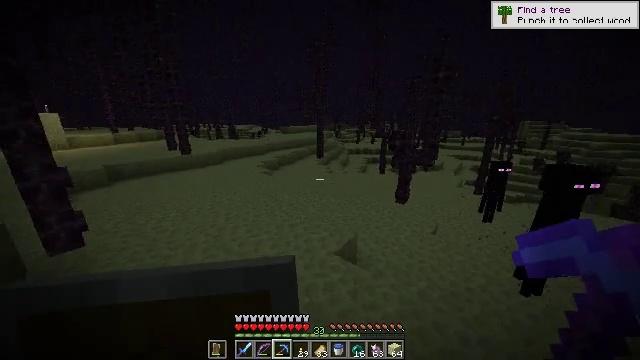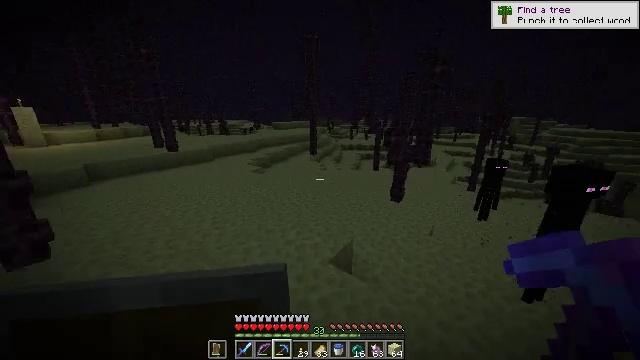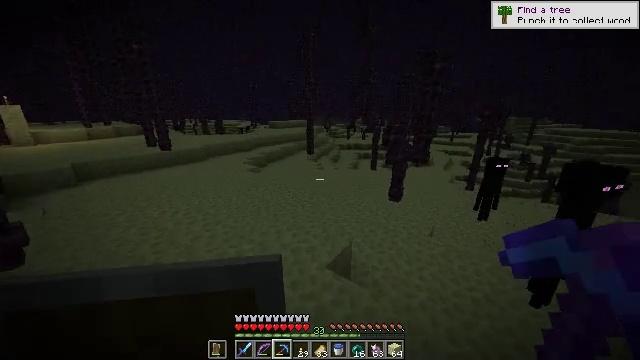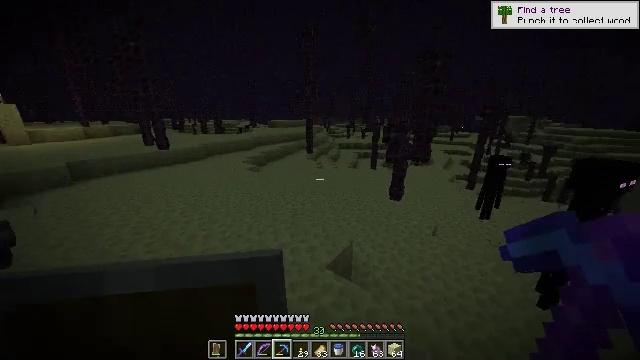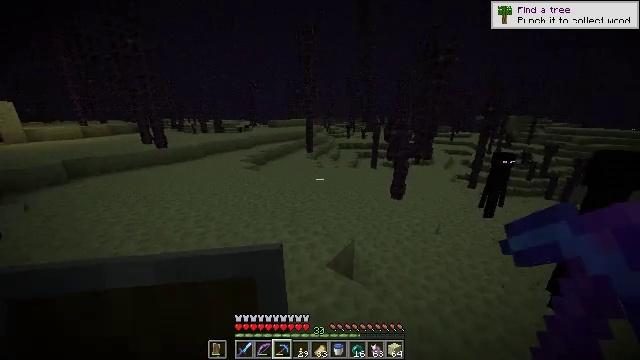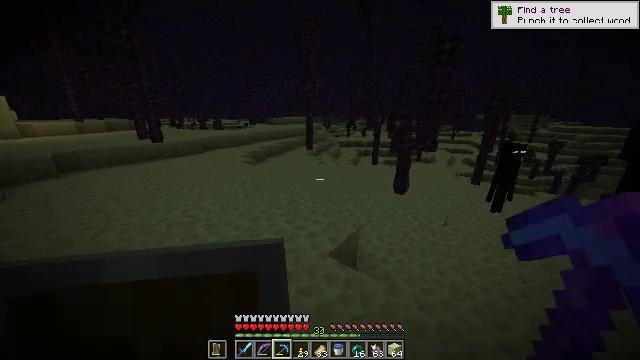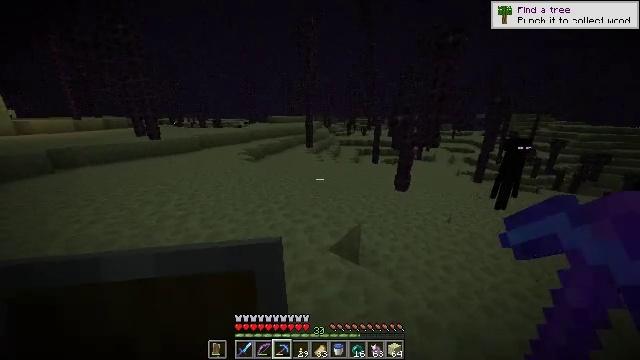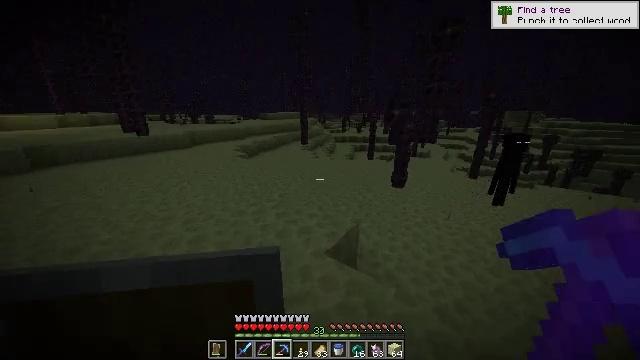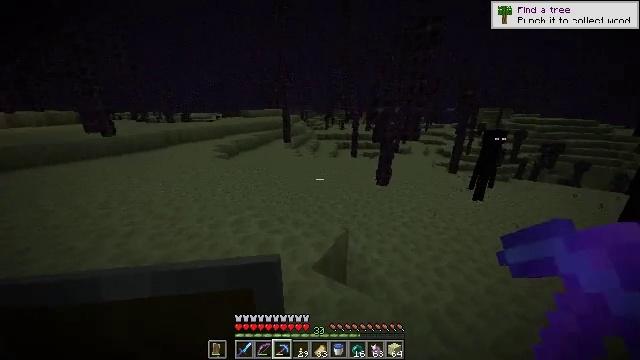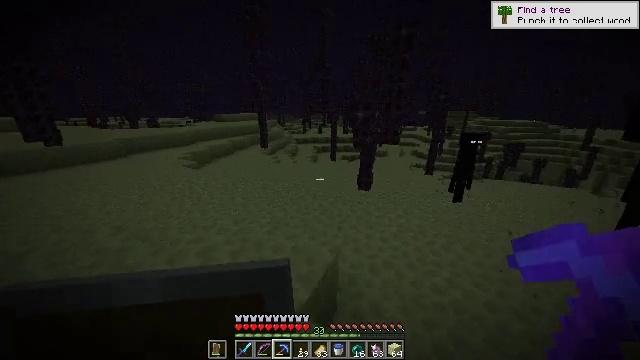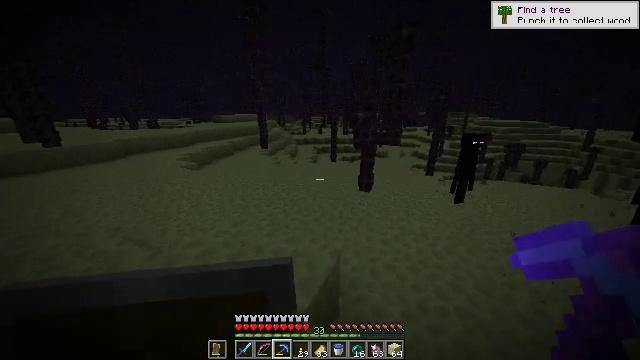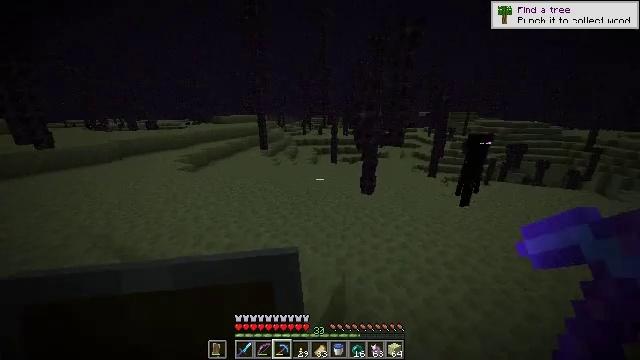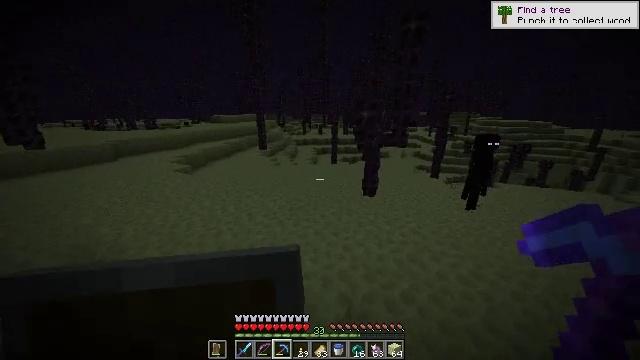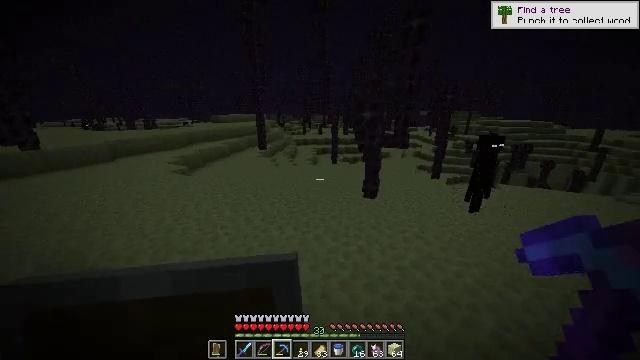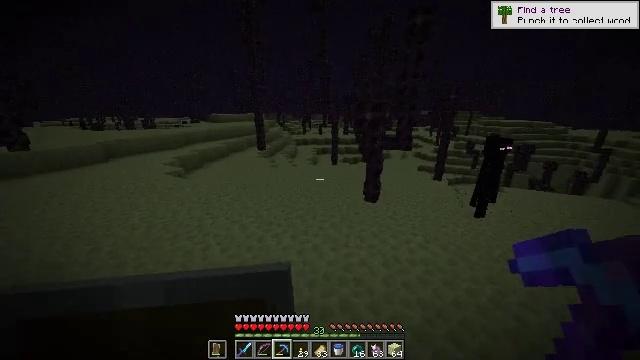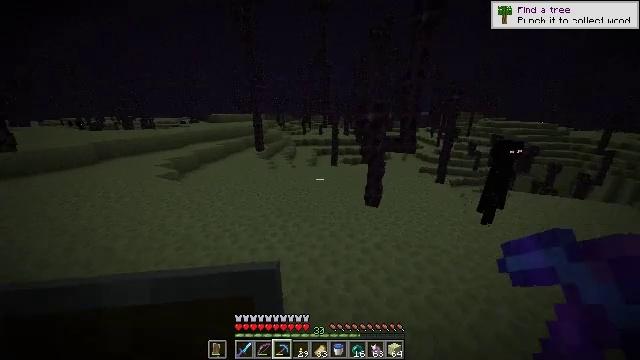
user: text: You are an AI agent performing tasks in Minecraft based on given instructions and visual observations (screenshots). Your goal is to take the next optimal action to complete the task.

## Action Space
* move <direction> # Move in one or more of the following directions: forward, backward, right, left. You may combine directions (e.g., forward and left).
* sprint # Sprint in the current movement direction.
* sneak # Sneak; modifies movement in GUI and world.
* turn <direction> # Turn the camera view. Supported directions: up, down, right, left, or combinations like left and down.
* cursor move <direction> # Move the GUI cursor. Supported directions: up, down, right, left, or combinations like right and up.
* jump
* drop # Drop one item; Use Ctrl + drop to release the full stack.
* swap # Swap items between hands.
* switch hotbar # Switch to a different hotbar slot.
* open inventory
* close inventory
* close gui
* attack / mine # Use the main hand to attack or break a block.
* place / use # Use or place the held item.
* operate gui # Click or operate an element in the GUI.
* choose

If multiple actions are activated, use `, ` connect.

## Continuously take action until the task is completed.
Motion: motion action
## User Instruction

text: Extract end stone with a pickaxe.
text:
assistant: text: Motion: move forward, turn right and down
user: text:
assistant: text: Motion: move forward
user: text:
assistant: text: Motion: move forward
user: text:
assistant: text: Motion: move forward
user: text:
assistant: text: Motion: move forward
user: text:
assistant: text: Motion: move forward
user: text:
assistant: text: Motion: move forward, sprint, turn right
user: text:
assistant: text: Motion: move forward, sprint, turn right
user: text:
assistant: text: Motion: move forward, sprint, turn right
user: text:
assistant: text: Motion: move forward
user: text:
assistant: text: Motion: move forward
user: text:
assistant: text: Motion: move forward
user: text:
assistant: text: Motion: move forward
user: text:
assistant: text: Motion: move forward
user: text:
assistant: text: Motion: move forward
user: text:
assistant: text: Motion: move forward
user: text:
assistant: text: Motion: move forward, jump
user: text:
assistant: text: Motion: move forward, turn right and up, jump
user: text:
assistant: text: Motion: move forward, turn right, jump
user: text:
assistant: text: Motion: move forward, turn right and down
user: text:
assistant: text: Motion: move forward, turn right and down
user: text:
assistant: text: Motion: move forward, turn right
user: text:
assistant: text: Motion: move forward, turn right
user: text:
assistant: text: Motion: move forward, turn right
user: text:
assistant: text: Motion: move forward, turn right
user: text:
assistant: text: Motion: move forward
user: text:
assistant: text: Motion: move forward
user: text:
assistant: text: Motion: move forward
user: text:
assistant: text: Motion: move forward
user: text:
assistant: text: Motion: move forward